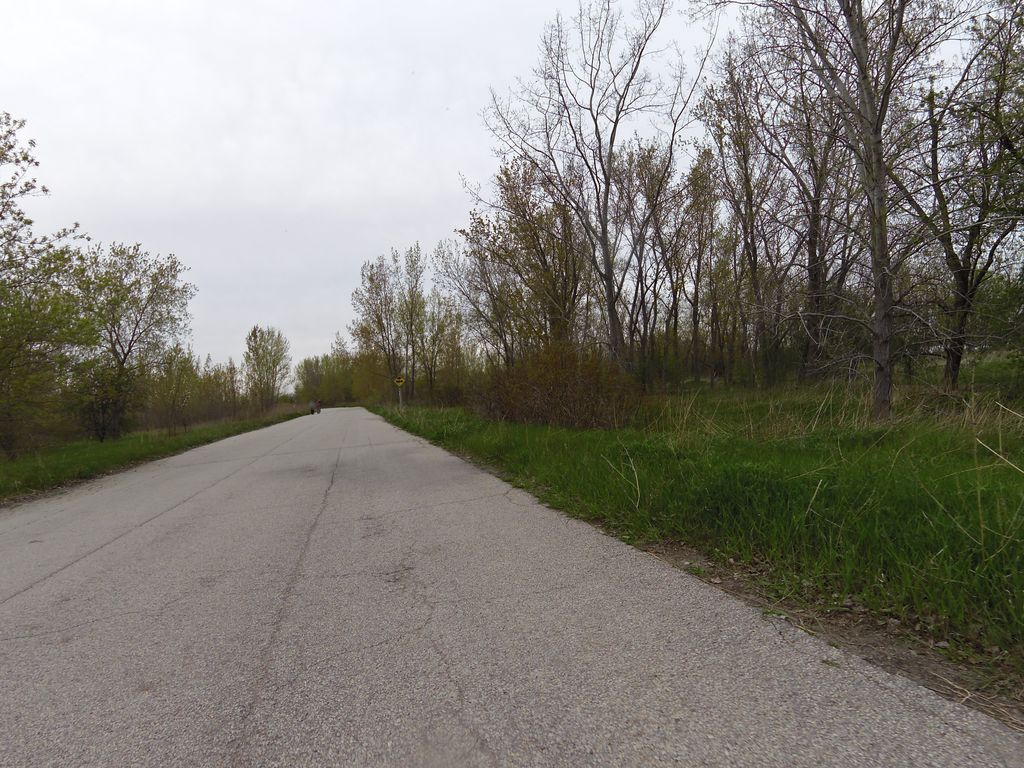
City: toronto